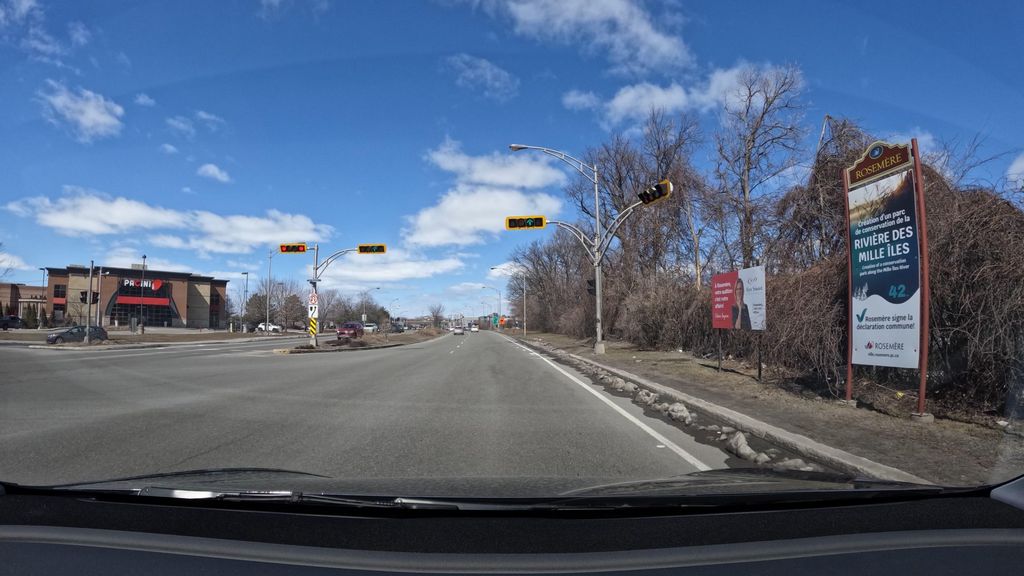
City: montreal